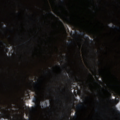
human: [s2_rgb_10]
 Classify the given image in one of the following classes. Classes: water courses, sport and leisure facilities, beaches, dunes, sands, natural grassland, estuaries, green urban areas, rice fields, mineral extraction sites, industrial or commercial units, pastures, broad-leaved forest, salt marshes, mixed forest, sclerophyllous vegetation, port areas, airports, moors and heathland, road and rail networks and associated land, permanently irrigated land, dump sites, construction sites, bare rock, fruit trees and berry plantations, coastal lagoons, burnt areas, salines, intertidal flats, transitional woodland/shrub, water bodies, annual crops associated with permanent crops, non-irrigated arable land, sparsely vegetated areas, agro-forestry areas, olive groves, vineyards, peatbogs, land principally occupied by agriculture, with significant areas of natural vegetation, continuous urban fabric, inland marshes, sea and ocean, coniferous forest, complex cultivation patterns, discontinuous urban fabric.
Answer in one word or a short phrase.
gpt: broad-leaved forest, coniferous forest, mixed forest